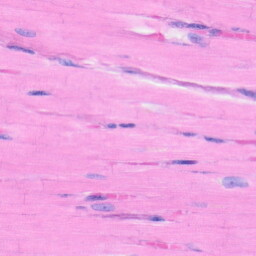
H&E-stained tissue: Heart